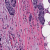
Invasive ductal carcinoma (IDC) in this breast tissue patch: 0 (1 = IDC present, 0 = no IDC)